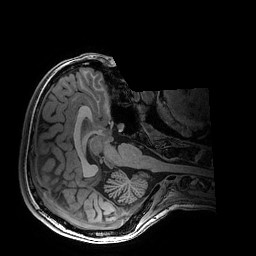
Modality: T1w
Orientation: axial
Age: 21
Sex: female
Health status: healthy
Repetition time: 2.53 s
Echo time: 0.0034 s